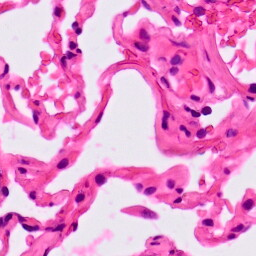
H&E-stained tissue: Lung